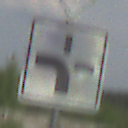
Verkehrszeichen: VerlaufVorfahrtsstrasse1
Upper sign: Vorfahrtsstrasse
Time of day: MorningAfternoon
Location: Outdoor (Nature)
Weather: PartlyCloudy
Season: NotSpecified
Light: Natural